Field crop: maize
Growth stage: 2
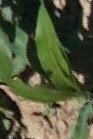
Species: maize